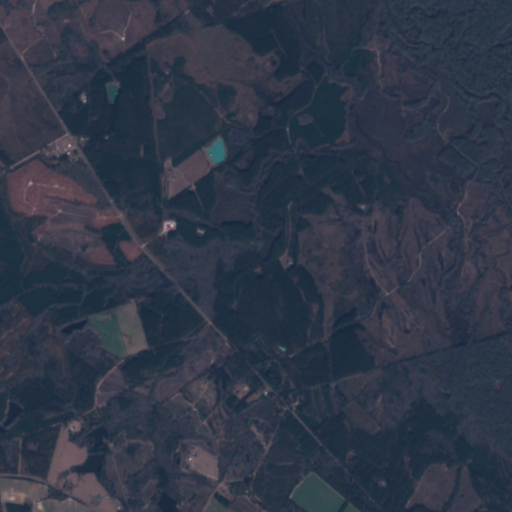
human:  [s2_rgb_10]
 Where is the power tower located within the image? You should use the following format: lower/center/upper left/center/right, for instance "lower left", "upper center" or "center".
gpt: The power tower is located in the lower left of the image.
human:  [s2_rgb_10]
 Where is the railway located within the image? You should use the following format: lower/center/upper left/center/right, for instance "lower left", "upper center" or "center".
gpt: The railway is located in the upper right of the image.
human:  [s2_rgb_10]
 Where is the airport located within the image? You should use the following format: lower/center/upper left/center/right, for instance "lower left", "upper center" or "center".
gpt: There is no airport in the image.